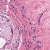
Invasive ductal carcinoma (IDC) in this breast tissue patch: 1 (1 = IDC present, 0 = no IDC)